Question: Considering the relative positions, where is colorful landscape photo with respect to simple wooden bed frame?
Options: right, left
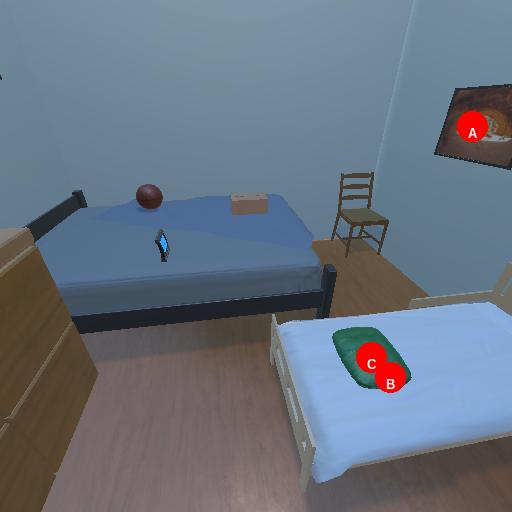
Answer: right